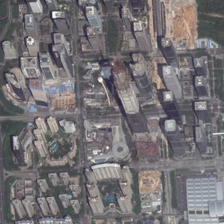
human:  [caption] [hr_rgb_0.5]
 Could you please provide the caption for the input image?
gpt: many buildings and some green plants are in a commercial area .

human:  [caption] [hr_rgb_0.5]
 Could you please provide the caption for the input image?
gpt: many buildings and some green plants are in a commercial area .

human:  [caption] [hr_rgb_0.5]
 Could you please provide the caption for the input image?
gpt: many buildings and some green plants are in a commercial area .

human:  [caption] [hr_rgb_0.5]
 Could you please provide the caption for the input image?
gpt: many buildings and some green plants are in a commercial area .

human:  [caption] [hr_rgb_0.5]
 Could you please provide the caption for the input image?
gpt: many buildings and some green plants are in a commercial area .